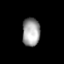
Tissue: prostate
Cell type: Fibroblasts
Senescence score: 0.7202
Nuclear area (px): 495
Mean DAPI intensity: 158.127